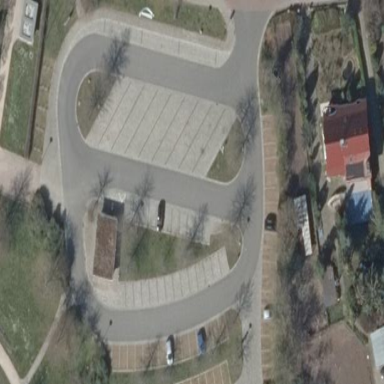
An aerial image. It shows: Paved parking aisle serving as service road.